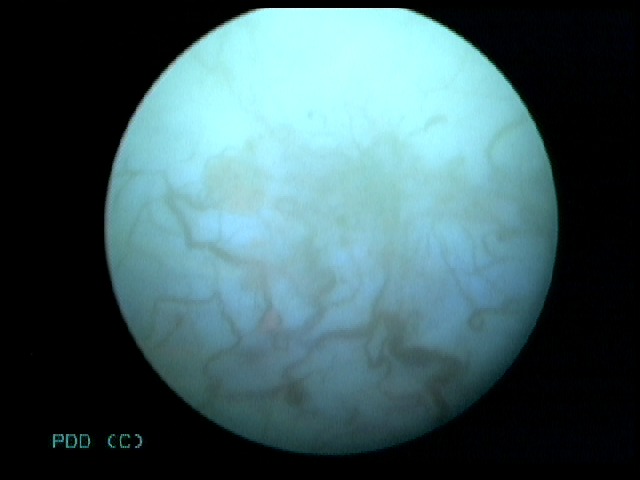
Modality: BLC
Class: Non-malignant
Subclass: BenignNOS
Lesion: L1
Morphology: Papillary
Bladder cancer association: No